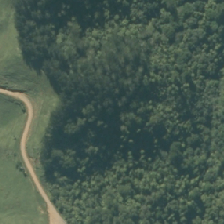
Land cover: broadleaved_indigenous_hardwood